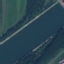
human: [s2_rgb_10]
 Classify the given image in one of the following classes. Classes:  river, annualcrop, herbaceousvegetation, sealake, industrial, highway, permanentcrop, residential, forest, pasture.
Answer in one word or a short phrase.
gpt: River